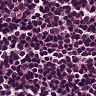
Metastatic tissue present: no